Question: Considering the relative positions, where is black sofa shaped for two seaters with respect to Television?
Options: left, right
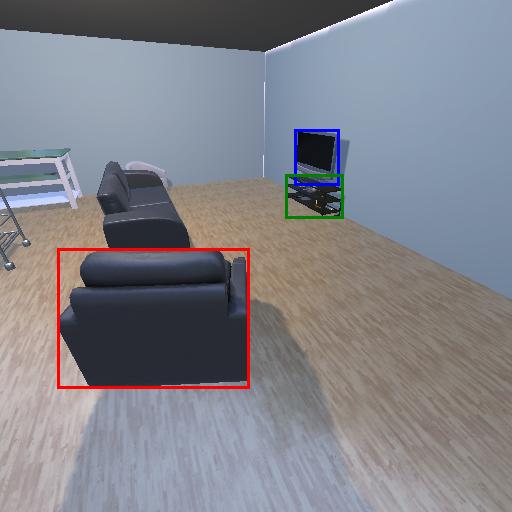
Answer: left